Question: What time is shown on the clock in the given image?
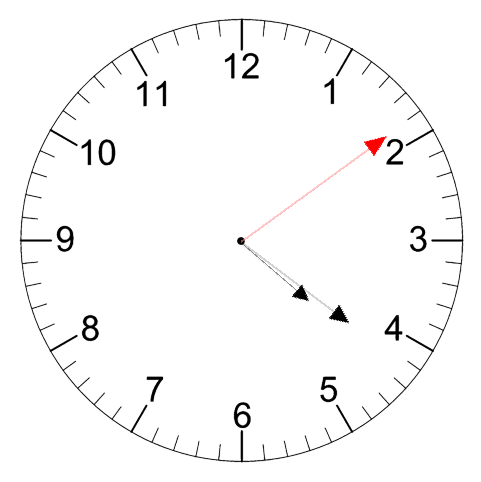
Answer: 04:21:09